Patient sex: M
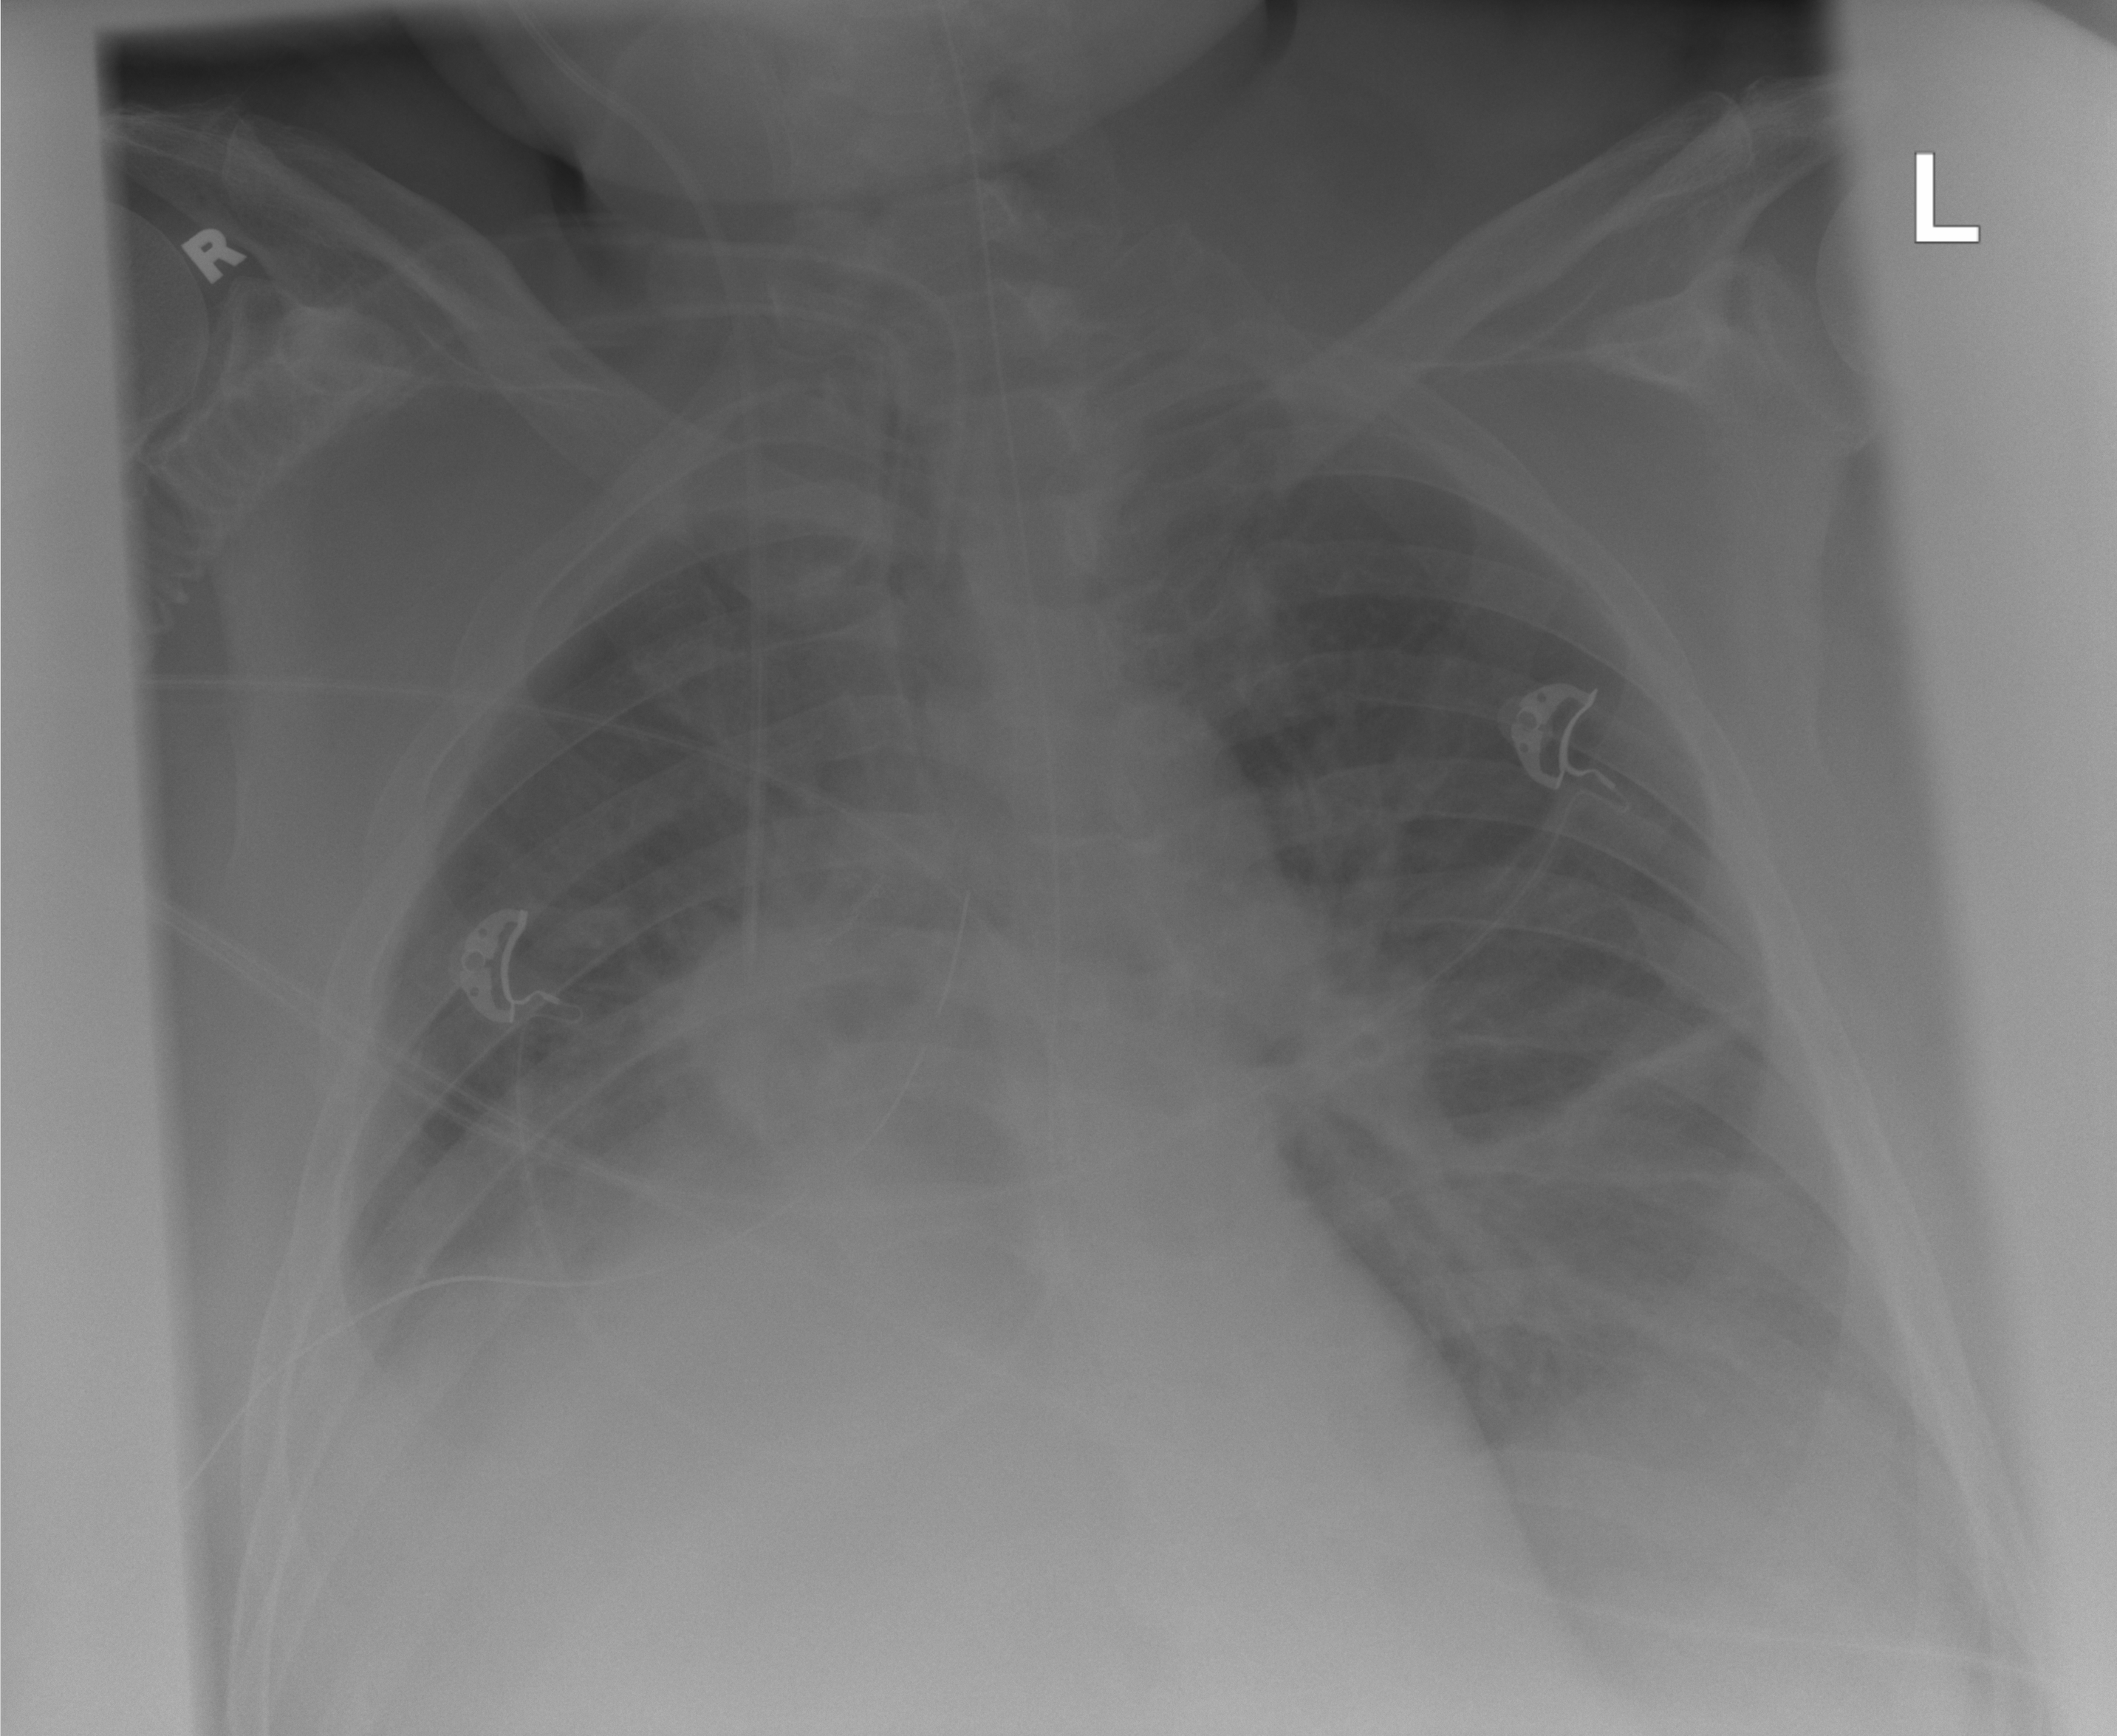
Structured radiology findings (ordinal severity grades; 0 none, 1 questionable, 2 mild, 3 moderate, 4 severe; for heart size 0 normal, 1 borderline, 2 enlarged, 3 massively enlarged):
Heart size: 0
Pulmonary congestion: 0
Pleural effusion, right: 2
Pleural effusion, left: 2
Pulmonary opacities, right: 0
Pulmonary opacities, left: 0
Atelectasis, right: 2
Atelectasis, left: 0